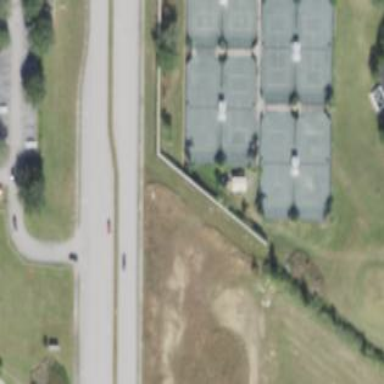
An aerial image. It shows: Tennis court on pitch.